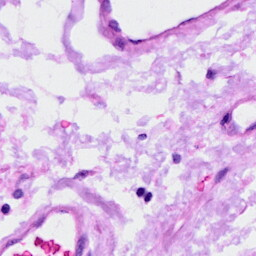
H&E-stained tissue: Ovarian